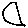
Label: moon